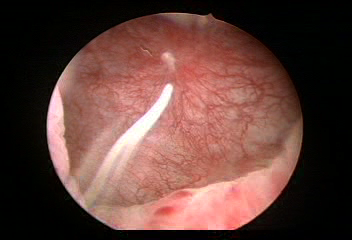
Modality: WLC
Class: Normal mucosa
Bladder cancer association: No